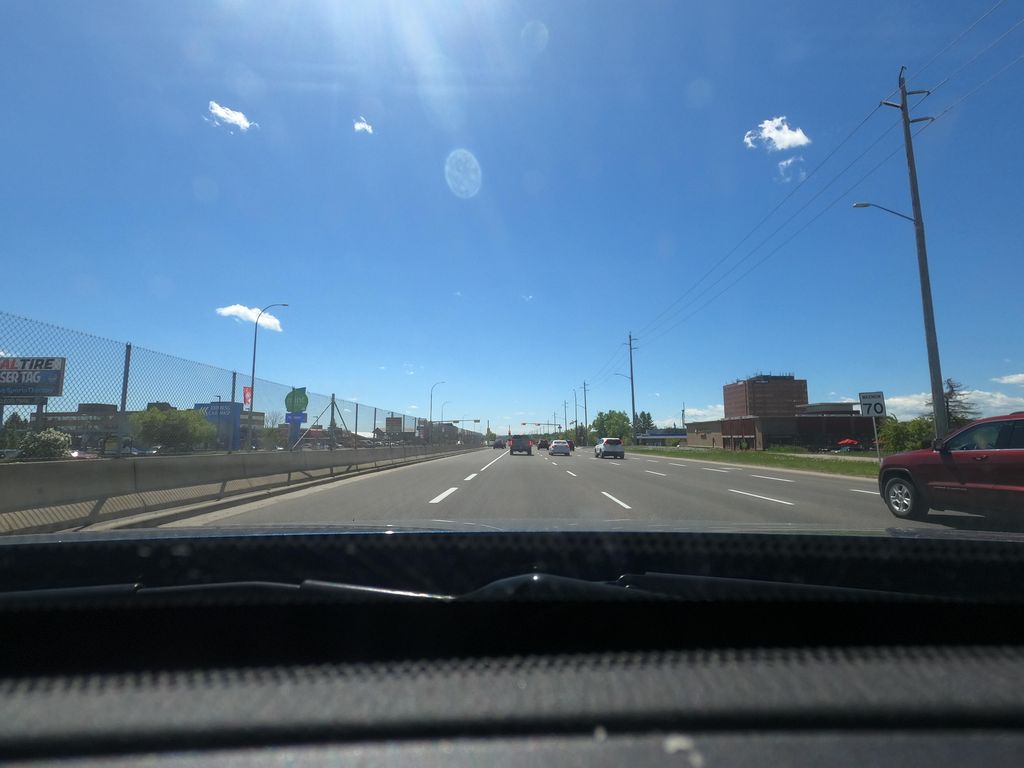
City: calgary